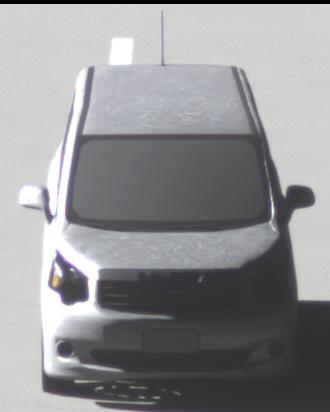
Make: Toyota
Model: Noah
Detailed model: Voxy R70G
Model produced from: 2007
Model produced until: 2013
Doors: 5
Color: white
Road condition: dry road
Daytime: morning or afternoon
Contrast: high contrast